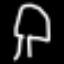
Label: mushroom